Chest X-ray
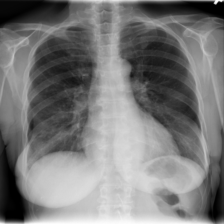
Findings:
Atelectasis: negative
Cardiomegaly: negative
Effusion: negative
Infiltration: negative
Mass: negative
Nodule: negative
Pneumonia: negative
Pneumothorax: negative
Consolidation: negative
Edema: negative
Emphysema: negative
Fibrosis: negative
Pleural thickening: negative
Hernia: negative